Interaction volume radius: 10 \u00c5
Interaction volume height: 40 \u00c5
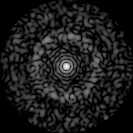
Disorder parameter: 0.8391